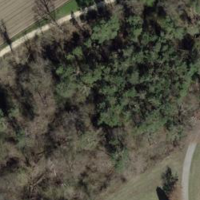
EUNIS habitat code: 41
Species observed at this site:
Numenius arquata
Corvus corone
Podiceps cristatus
Turdus philomelos
Fulica atra
Falco subbuteo
Sylvia borin
Dendrocopos major
Buteo buteo
Sylvia atricapilla
Chroicocephalus ridibundus
Phylloscopus collybita
Larus michahellis
Cygnus olor
Dendrocoptes medius
Cuculus canorus
Erithacus rubecula
Pica pica
Phoenicurus ochruros
Sitta europaea
Acrocephalus scirpaceus
Periparus ater
Motacilla cinerea
Cyanistes caeruleus
Riparia riparia
Anas platyrhynchos
Sturnus vulgaris
Chloris chloris
Troglodytes troglodytes
Aythya fuligula
Passer domesticus
Fringilla coelebs
Regulus ignicapilla
Coloeus monedula
Passer montanus
Columba palumbus
Carduelis carduelis
Turdus merula
Spatula clypeata
Parus major
Hirundo rustica
Milvus migrans
Milvus milvus
Turdus pilaris
Regulus regulus
Delichon urbicum